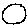
Label: circle